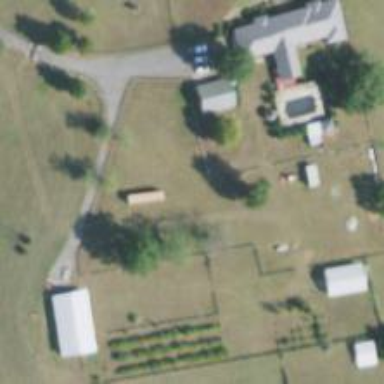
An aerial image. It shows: Farmyard area.